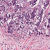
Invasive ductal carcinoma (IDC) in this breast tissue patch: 1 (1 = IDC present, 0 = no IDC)